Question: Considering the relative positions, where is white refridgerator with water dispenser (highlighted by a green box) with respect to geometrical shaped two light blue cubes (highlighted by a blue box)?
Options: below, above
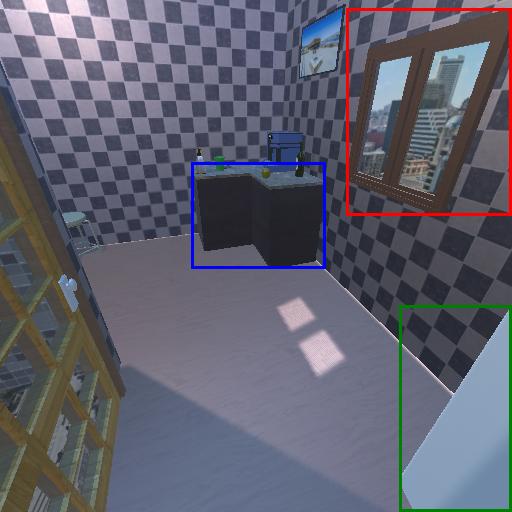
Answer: below